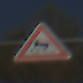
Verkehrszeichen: SchleuderOderRutschgefahr
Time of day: MorningAfternoon
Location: Outdoor (Nature)
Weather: PartlyCloudy
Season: NotSpecified
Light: Natural